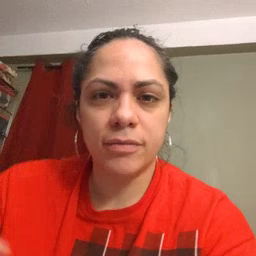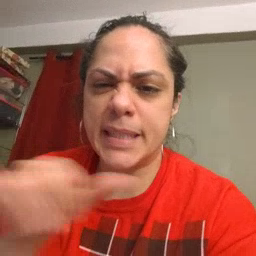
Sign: same